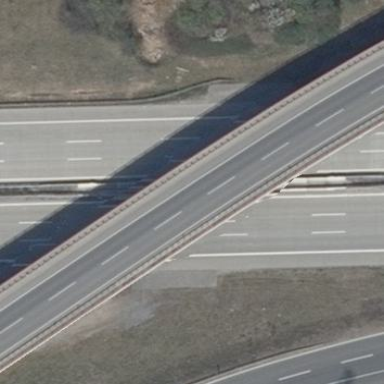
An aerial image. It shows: Bridge with beam structure.